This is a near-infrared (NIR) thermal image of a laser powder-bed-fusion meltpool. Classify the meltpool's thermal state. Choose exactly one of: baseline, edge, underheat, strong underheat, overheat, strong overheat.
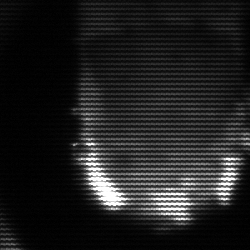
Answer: baseline